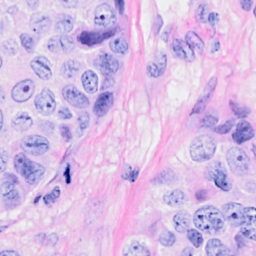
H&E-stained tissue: Breast